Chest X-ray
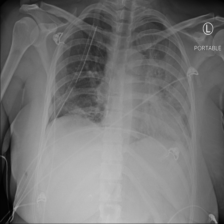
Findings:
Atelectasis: negative
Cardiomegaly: negative
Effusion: negative
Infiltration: negative
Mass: negative
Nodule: negative
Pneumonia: negative
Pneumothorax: negative
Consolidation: negative
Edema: negative
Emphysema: negative
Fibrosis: negative
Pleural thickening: negative
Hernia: negative